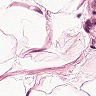
Metastatic tissue present: no